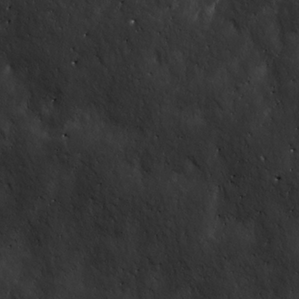
Label: non_frost